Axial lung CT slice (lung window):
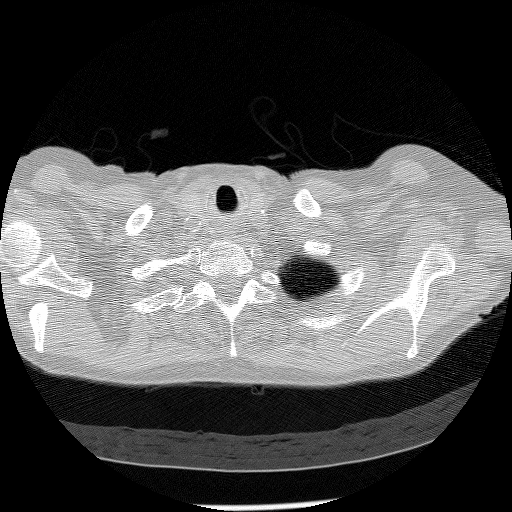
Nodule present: no